This is a demodulated (Hilbert-envelope) spectrum computed from a bearing vibration snapshot; the dashed markers indicate where each bearing fault type would appear (BPFO, BPFI, BSF, FTF). Classify the bearing condition as one of: normal, inner_race, outer_race, ball.
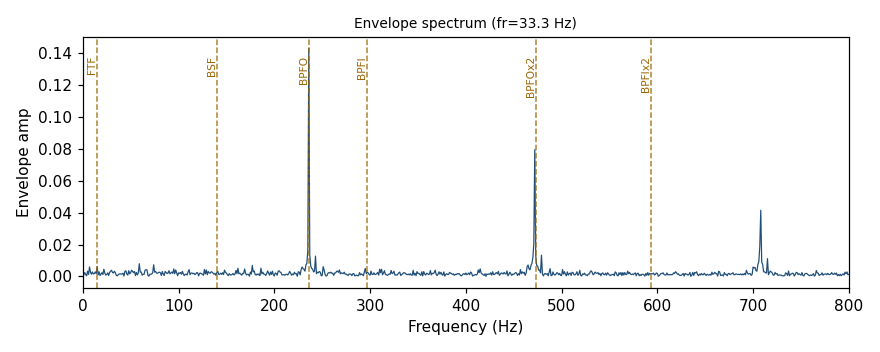
Answer: outer_race